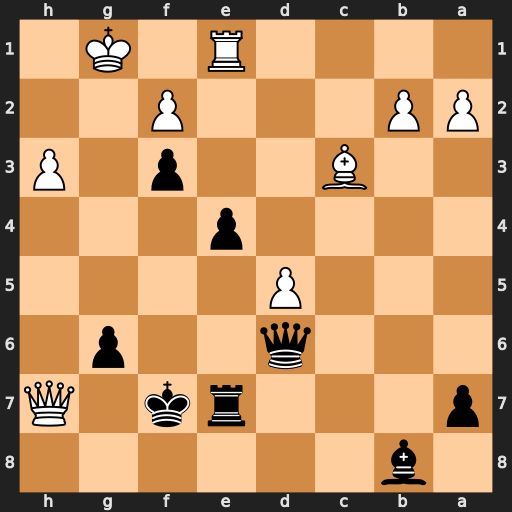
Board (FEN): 1b6/p3rk1Q/3q2p1/3P4/4p3/2B2p1P/PP3P2/4R1K1
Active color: b
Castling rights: -
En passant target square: -
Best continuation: Ke8 Qh8+ Kd7